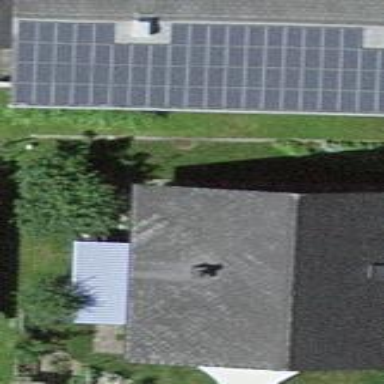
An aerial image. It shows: Building with tiled roof.